Question: I want to use function tq84_select_star_from_table from answer to this question
<URL>
I created tq84_varchar2_tab,tq84_varchar2_tab_tab types and when I use function like in the answer to question, it works, but when I try to debug function I get this errors and debugging doesn't start.
'''
ORA-06550: Row 13, column 16:
PLS-00382: expression is of wrong type
ORA-06550: Row 13, column 3:
PL/SQL: Statement ignored
'''
When I change type of resultSet and return type of function to VARCHAR2, then debugging starts successfully.
I'm using oracle sql developer. I want to know what is wrong.

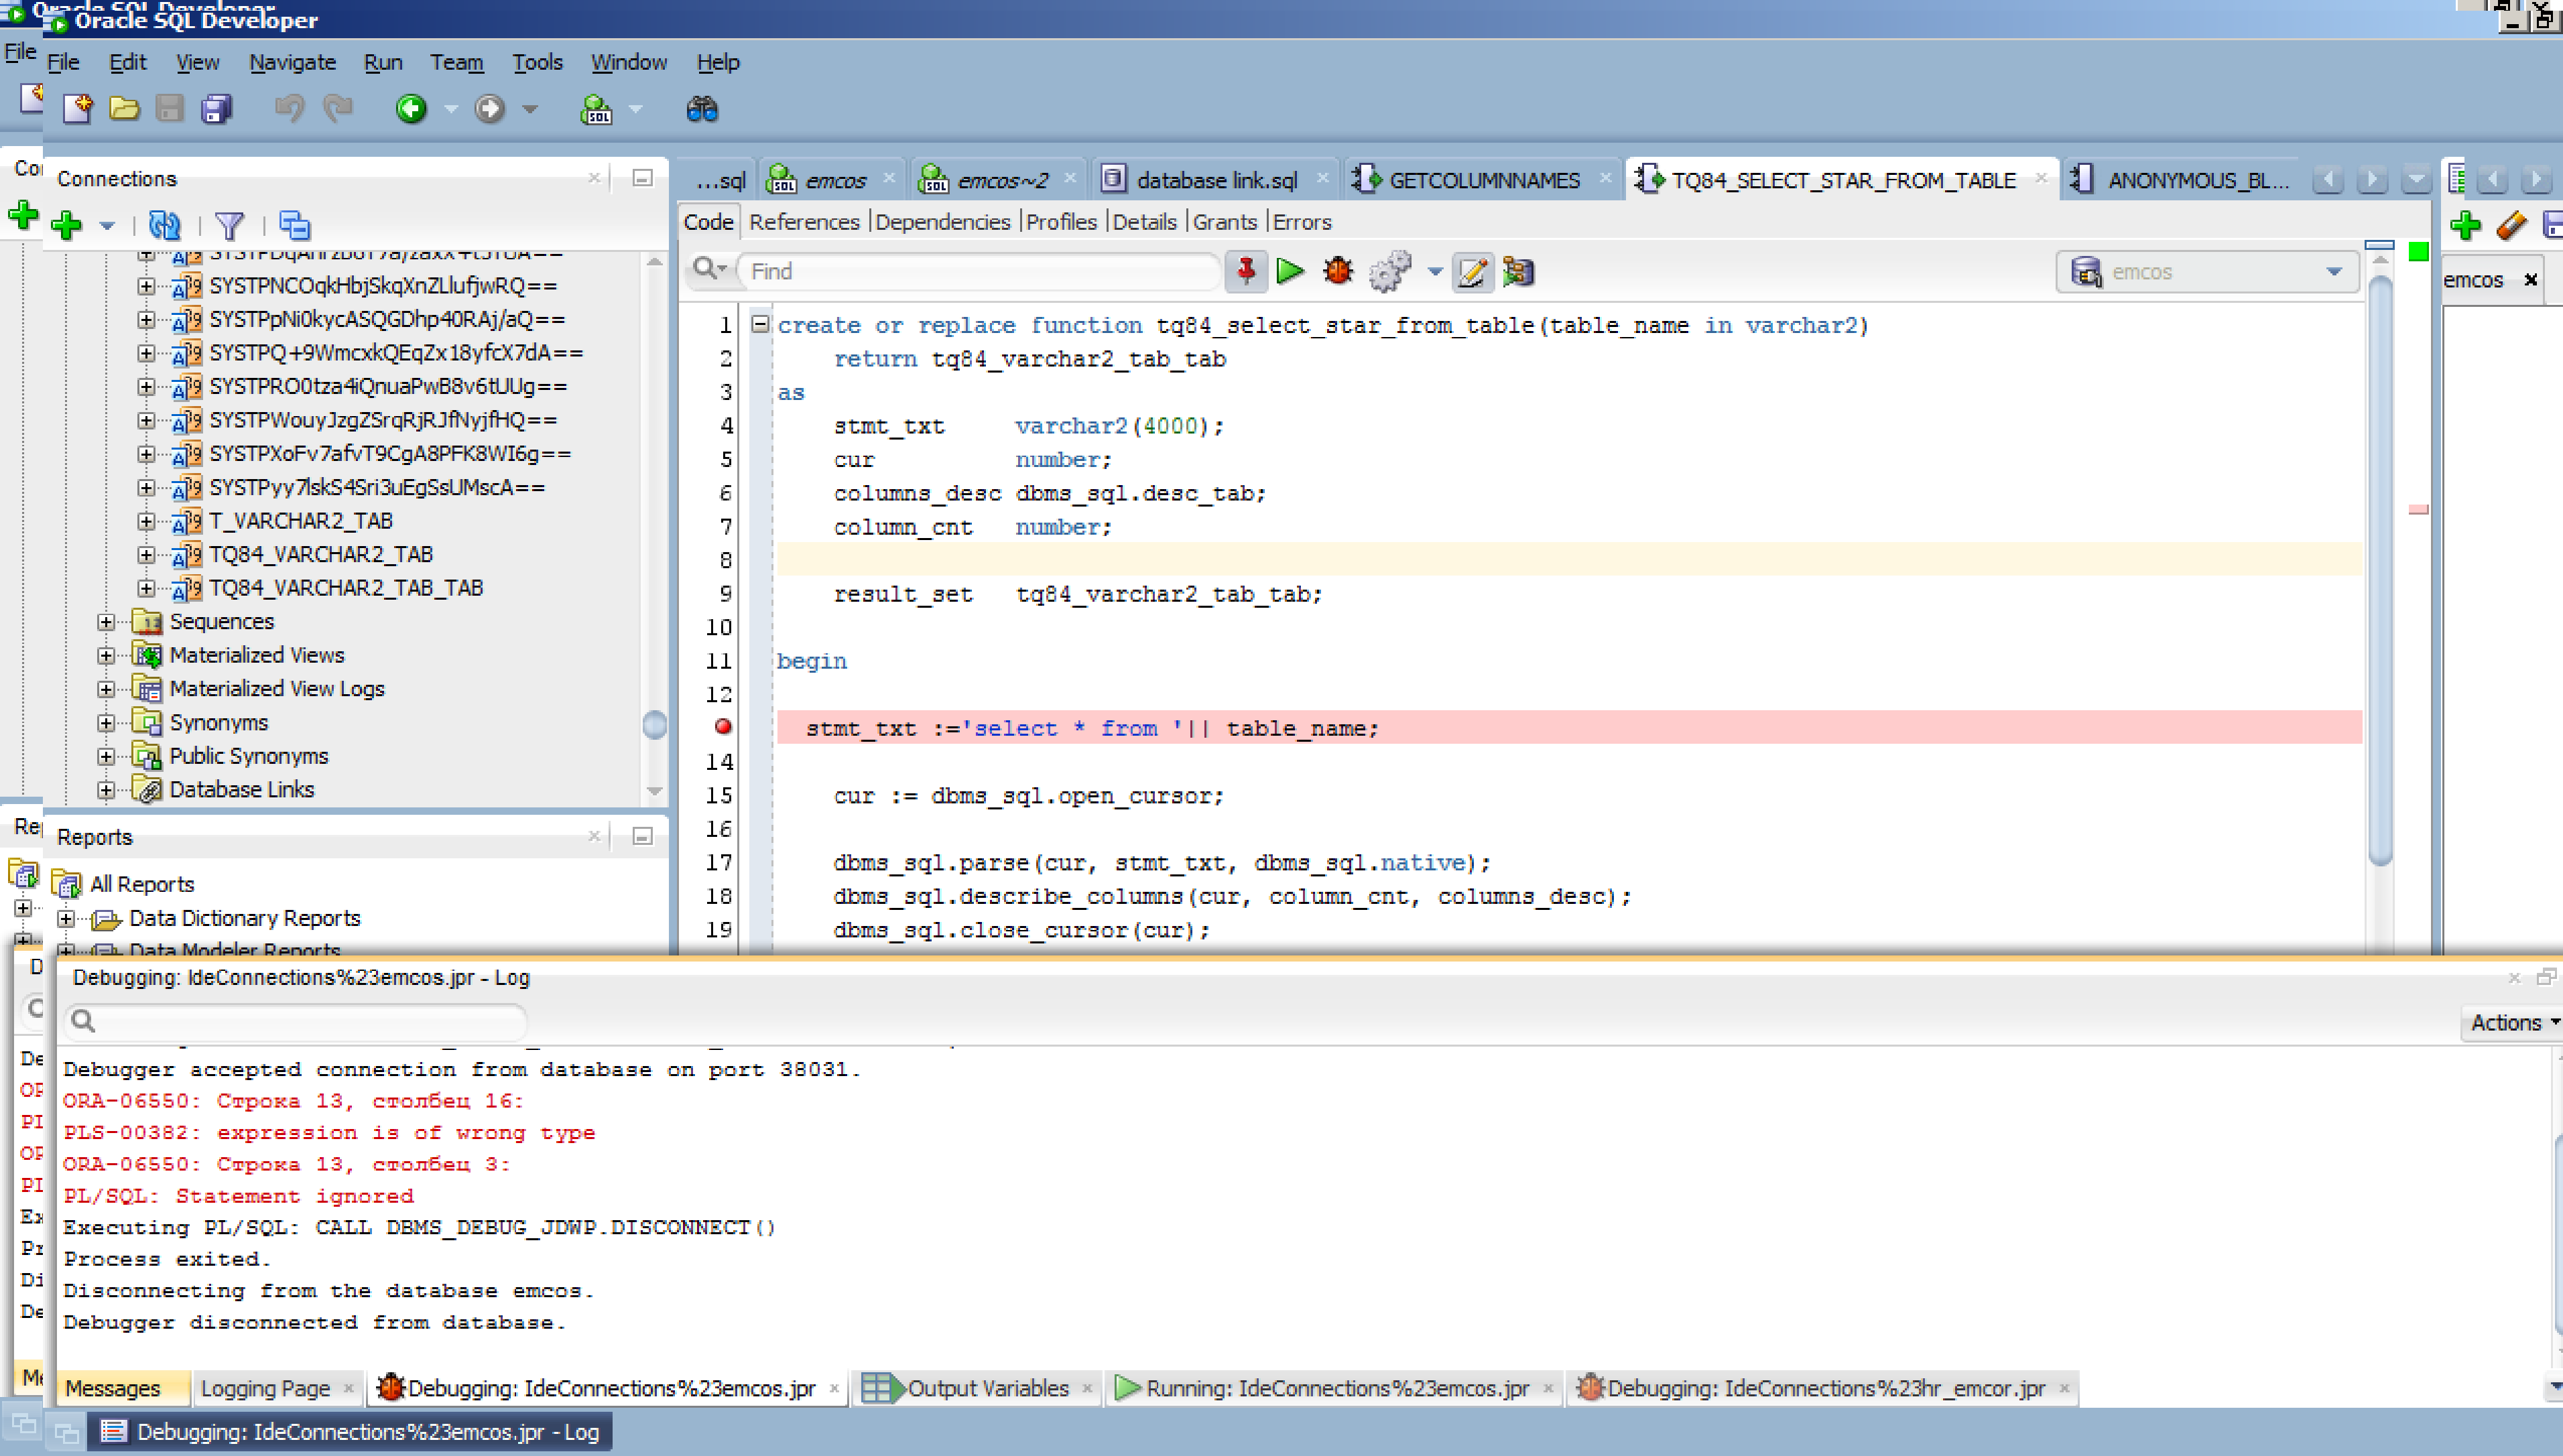
Answer: This looks like a bug, or at least an inability to handle custom types as bind variables. As a workaround you can change the generated code to skip the assignment to the bind variable:
Instead of:
'''
:v_Return := v_Return;
'''
set a dummy value:
'''
:v_Return := null;
'''

You can't just comment the old line out as that gets an 'invalid column index' error, which is something to do with it expecting the bind variable to be set - it doesn't like it you don't refer to ':v_Return' at all.
And of course you have to have recompiled the function for debugging. With that done, and the generated debugger code modified, it stops on breakpoints as expected.